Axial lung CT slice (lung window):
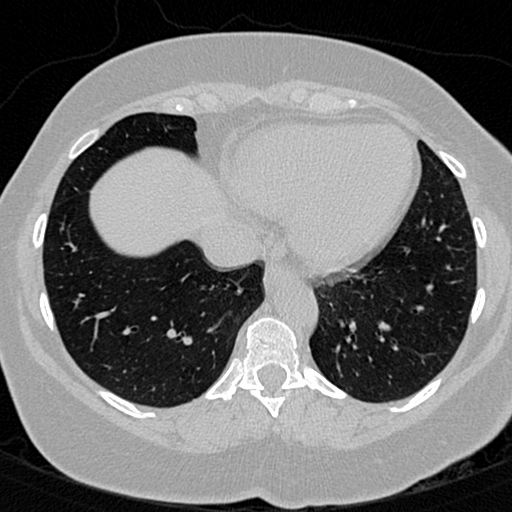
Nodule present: no